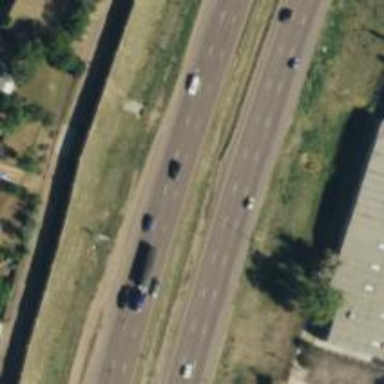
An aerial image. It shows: Asphalt motorway.